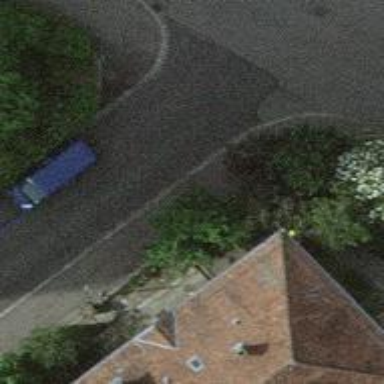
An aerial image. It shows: Kerb serving as barrier.